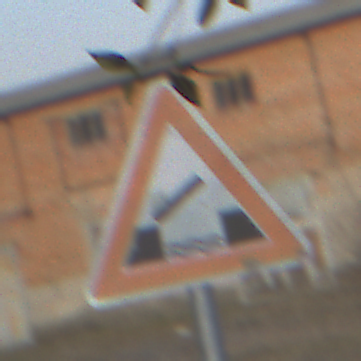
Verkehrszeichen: BeweglicheBruecke
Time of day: SunriseSunset
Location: Outdoor (Suburban)
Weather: PartlyCloudy
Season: Winter
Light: Natural